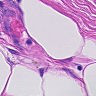
Metastatic tissue present: no